Question: What options are given?
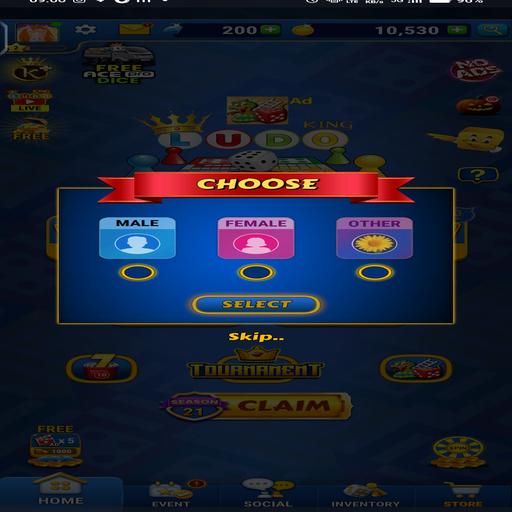
Answer: Male, Female, Other